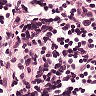
Metastatic tissue present: no